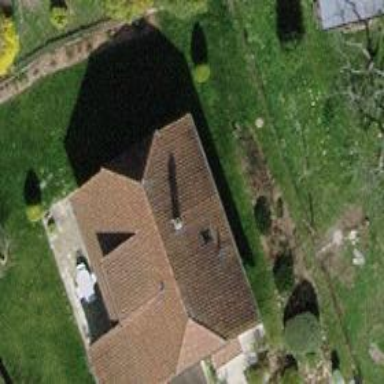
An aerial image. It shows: Detached building with half-hipped roof shape.